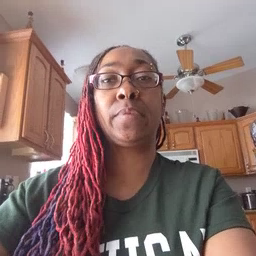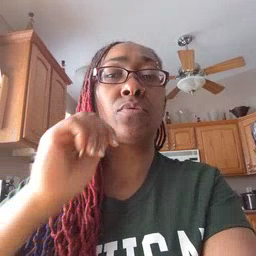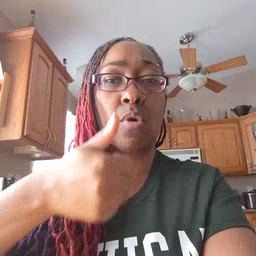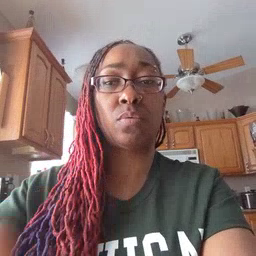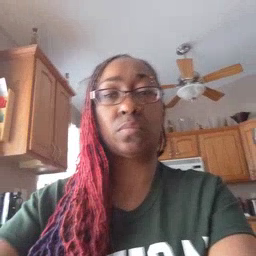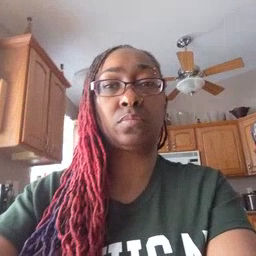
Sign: tomorrow